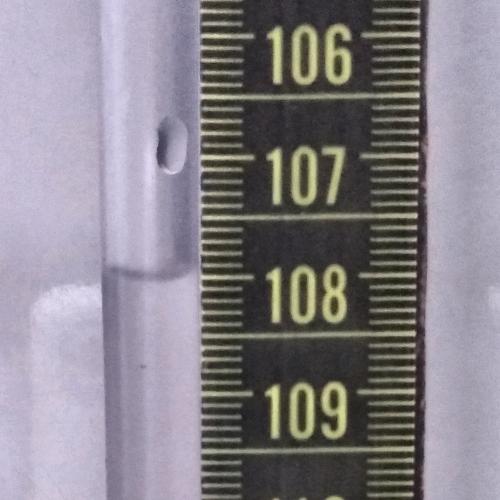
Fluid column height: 108.0 cm